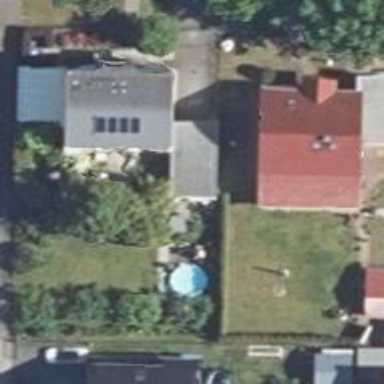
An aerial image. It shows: Simple and straightforward house.